Interaction volume radius: 10 \u00c5
Interaction volume height: 15 \u00c5
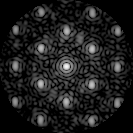
Disorder parameter: 0.3227